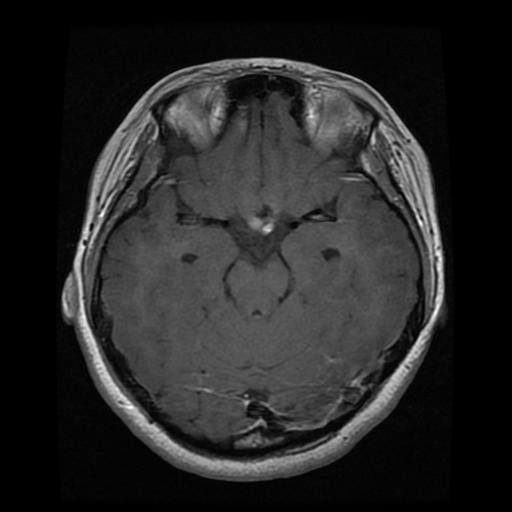
Label: pituitary